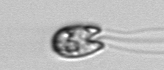
Label: flagellate_morphotype1